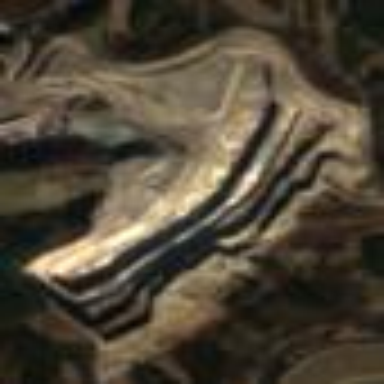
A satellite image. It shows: Quarry area.